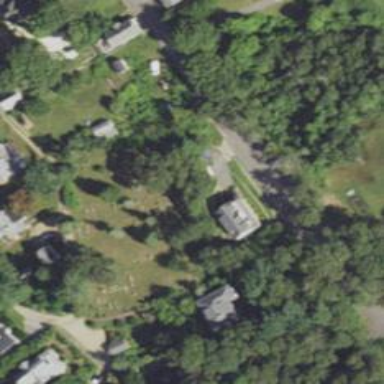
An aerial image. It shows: Cemetery with historic significance.